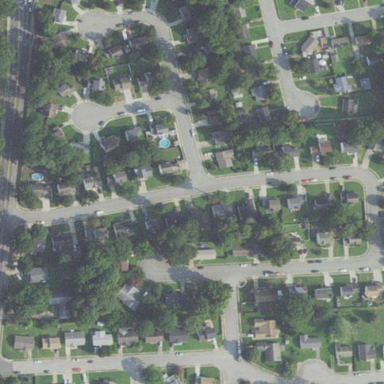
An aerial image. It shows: This residential area consists of single-family homes.